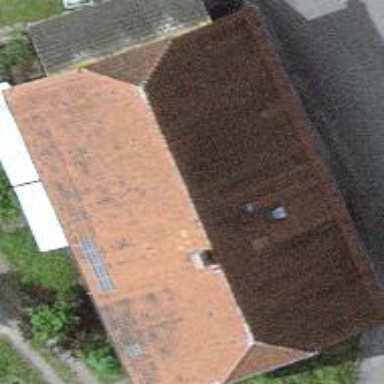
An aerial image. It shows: Farm building.